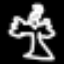
Label: angel